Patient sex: M
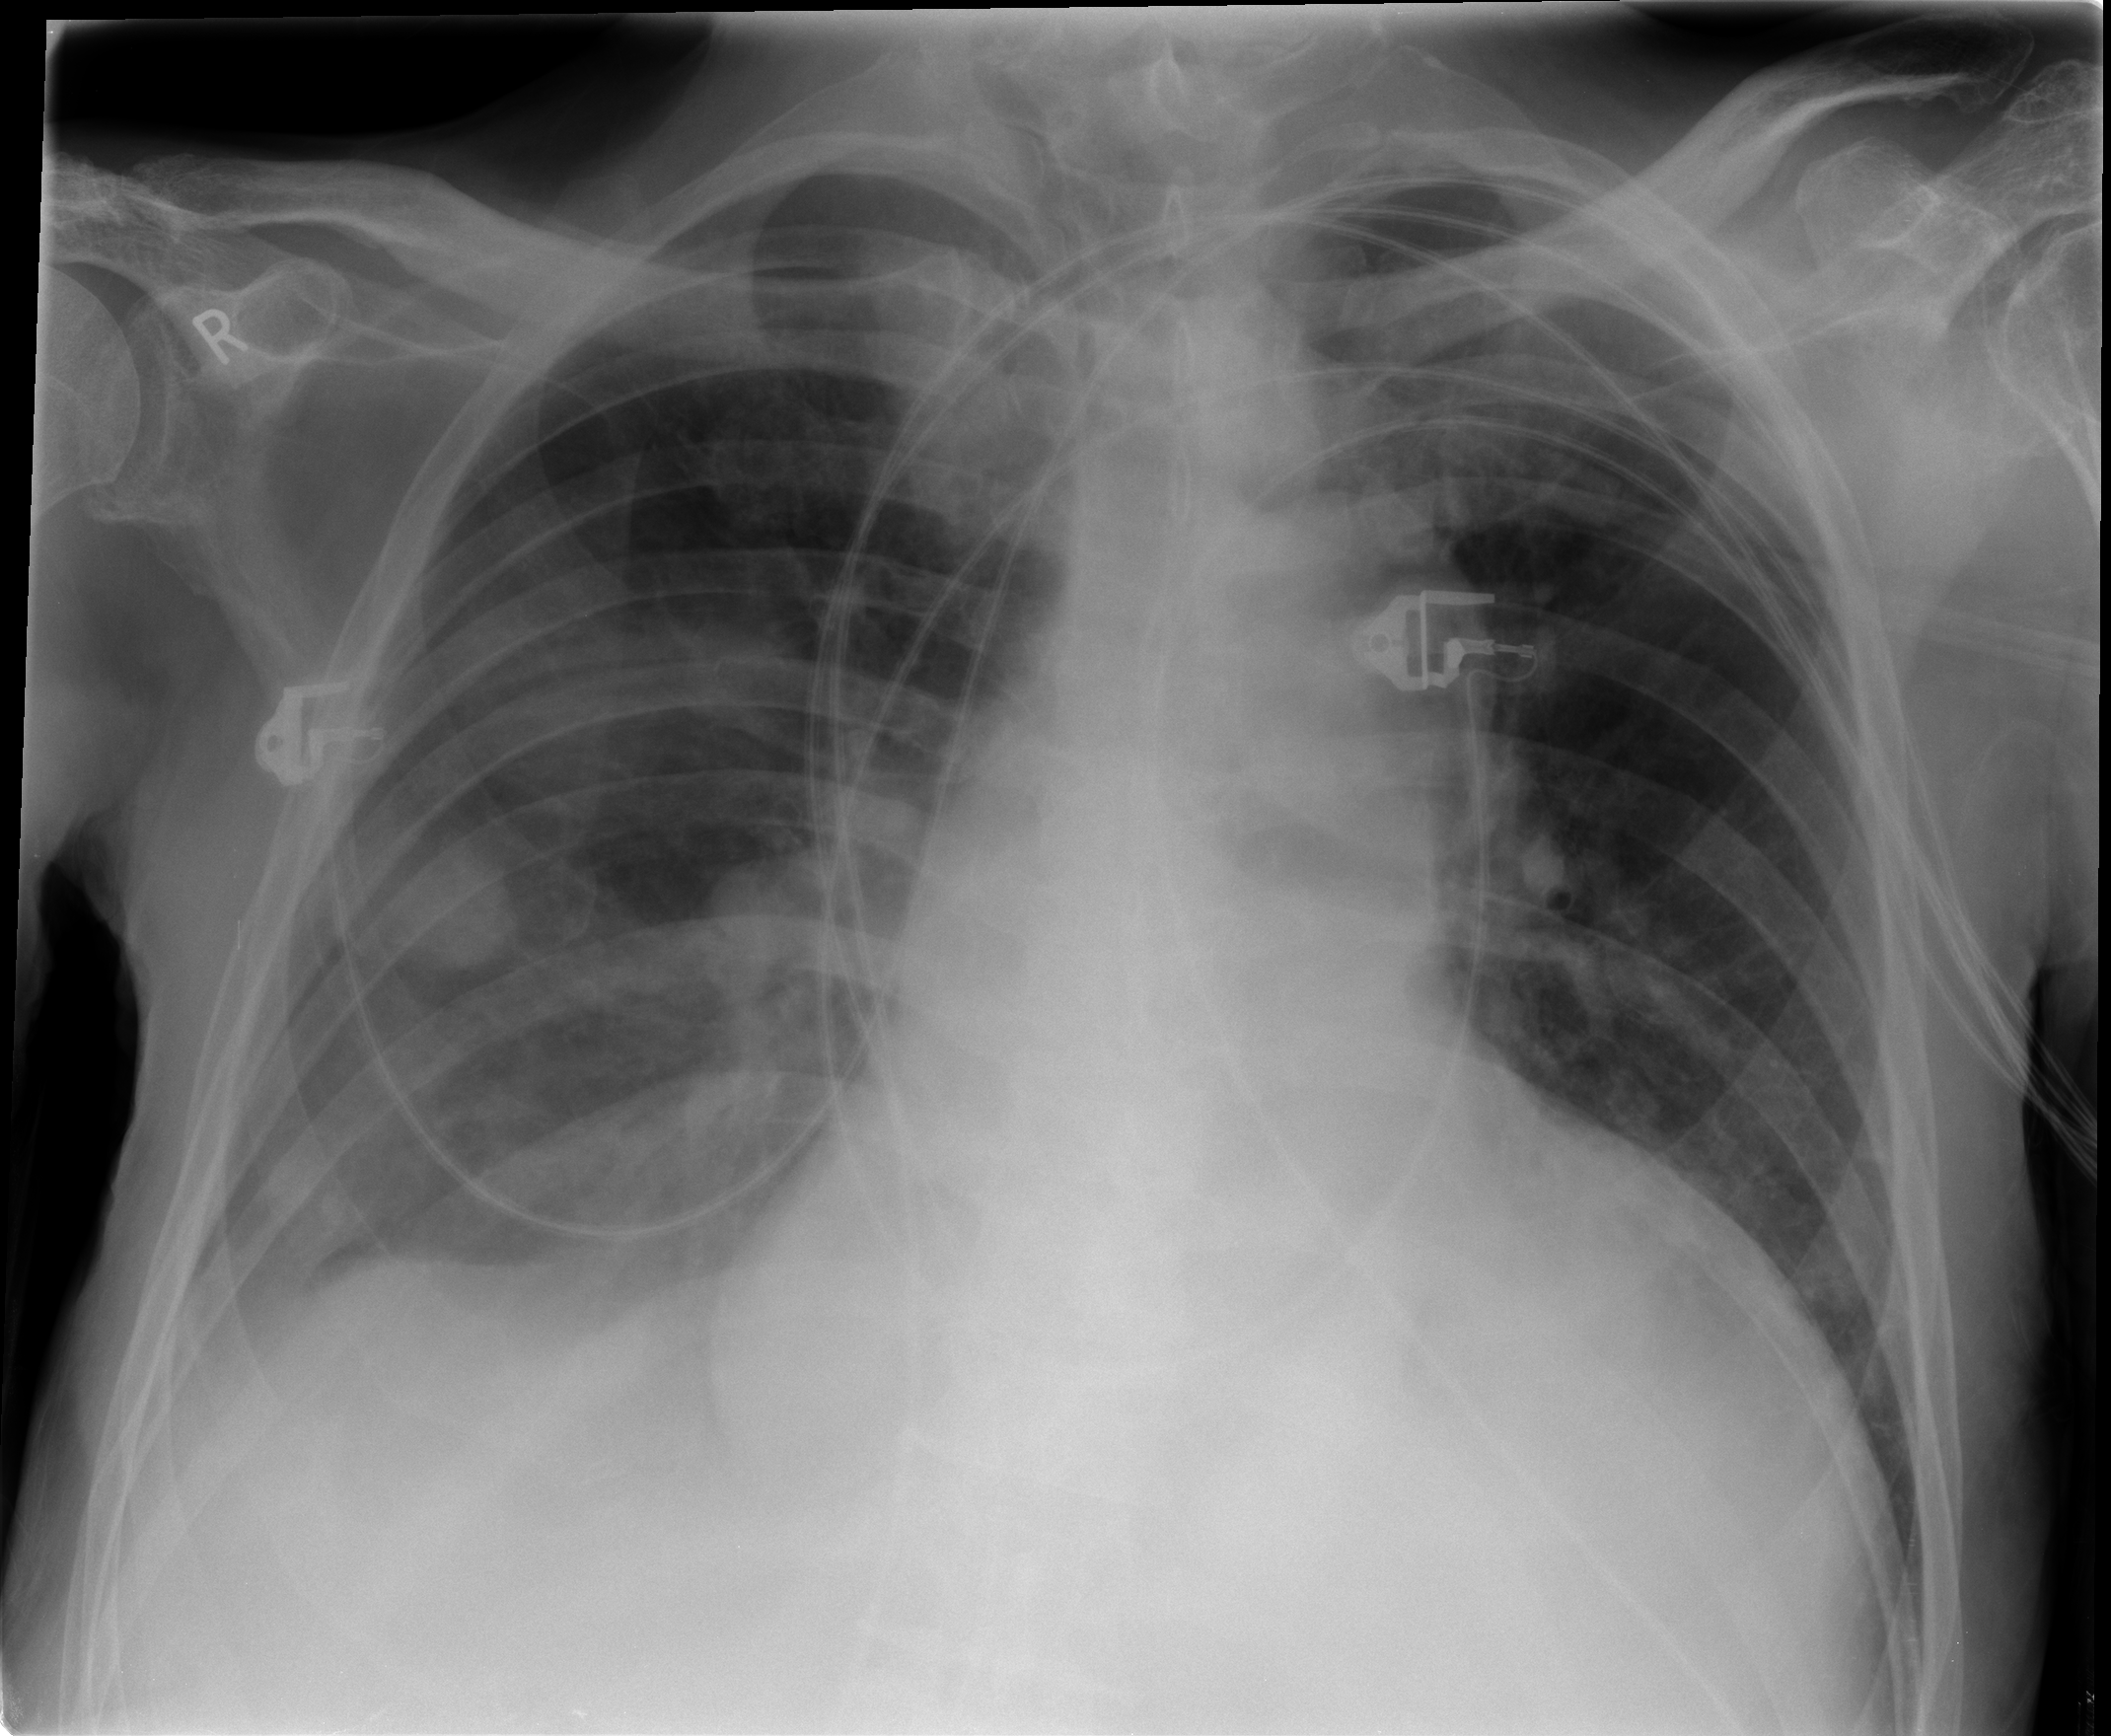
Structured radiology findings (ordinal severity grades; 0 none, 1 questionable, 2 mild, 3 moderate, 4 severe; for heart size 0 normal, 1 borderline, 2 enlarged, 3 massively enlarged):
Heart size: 2
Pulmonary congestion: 1
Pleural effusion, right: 2
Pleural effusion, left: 0
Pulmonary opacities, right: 2
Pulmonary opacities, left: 0
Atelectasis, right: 2
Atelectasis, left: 0